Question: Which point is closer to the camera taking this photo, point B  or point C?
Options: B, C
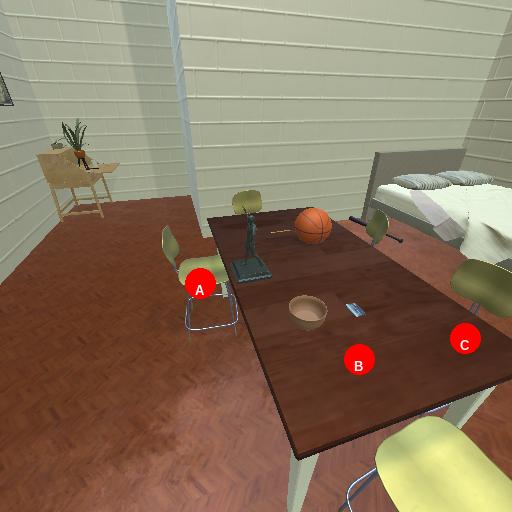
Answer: B